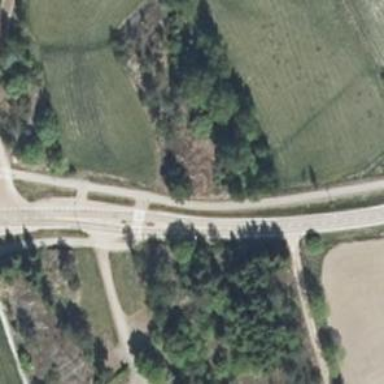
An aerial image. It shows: Island crossing on the road.